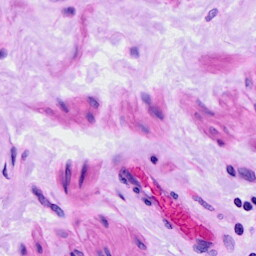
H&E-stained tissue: Ovarian